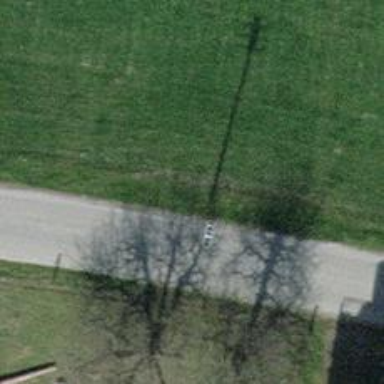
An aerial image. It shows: Power pole.